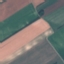
Land use / land cover class: AnnualCrop